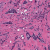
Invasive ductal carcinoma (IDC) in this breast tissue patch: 1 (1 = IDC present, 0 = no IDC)